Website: slack
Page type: payment
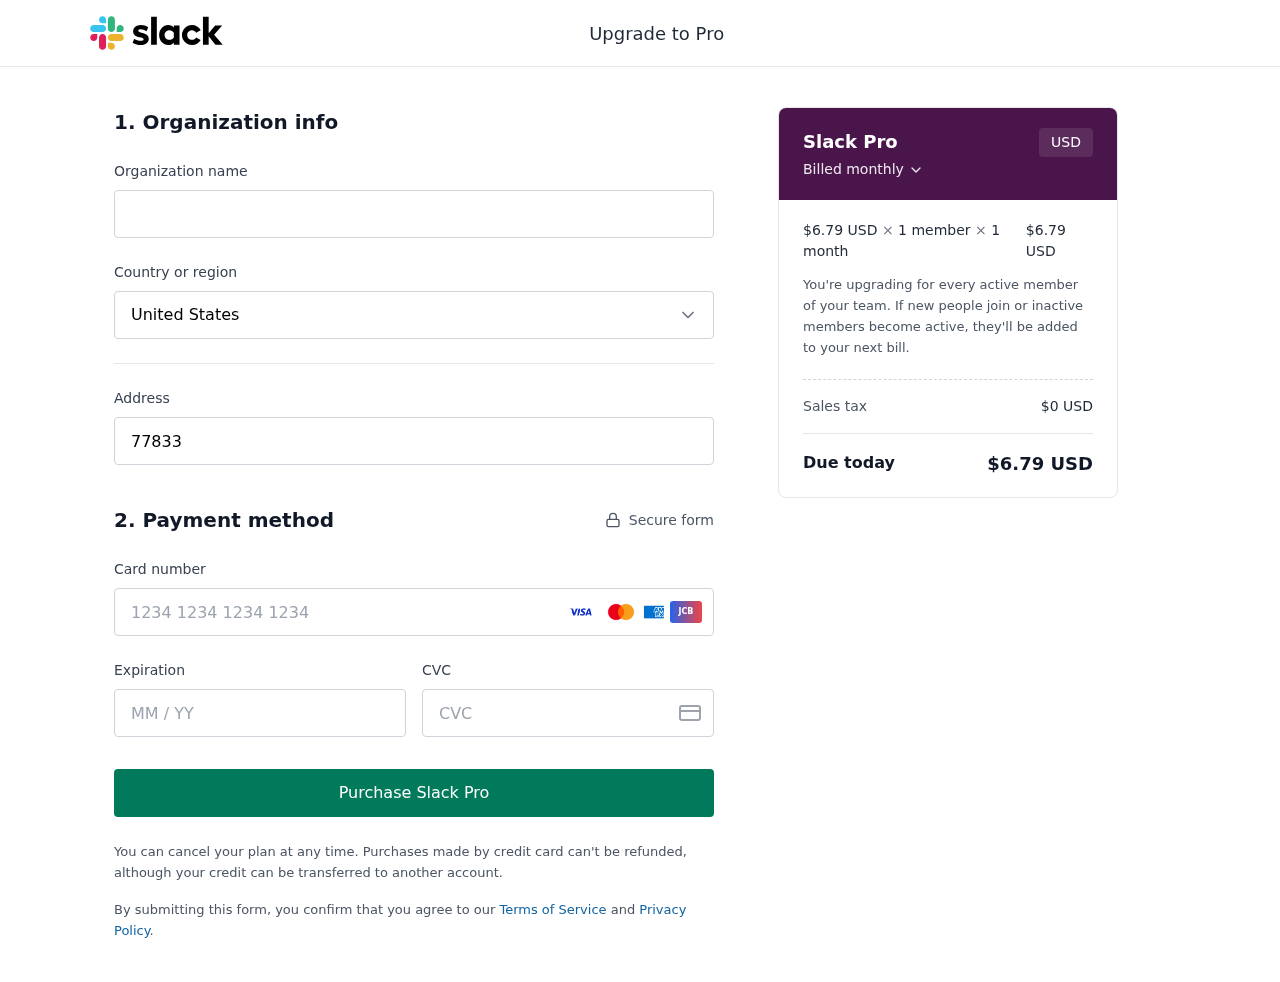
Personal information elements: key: PII_CARD_CVV
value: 783
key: PII_CARD_EXPIRY
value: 04/27
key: PII_CARD_NUMBER
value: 2453 9125 9030 1770
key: PII_COUNTRY
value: United States
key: PII_STREET
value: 77833 Collins Ports
Product elements: key: PRODUCT1_PRICE
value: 6.79
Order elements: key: ORDER_SUBTOTAL
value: $6.79 USD
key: ORDER_TAX
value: $0 USD
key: ORDER_TOTAL
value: $6.79 USD